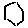
Label: hexagon